Question: I'm really rookie. I'm working on implementation of shopping cart and I'm stuck on one of the functionality.
After getting products to my cart (from local storage) I would like to manipulate the quantity of each products.
'''
[
{
"name": "Havana",
"price": 475,
"inCart": 5
},
{
"name": "Cubana",
"price": 150,
"inCart": 3
},
{
"name": "Malibu",
"price": 105,
"inCart": 3
}
]
getFromStorage(product);
function getFromStorage() {
product = JSON.parse(localStorage.getItem("product"));
console.log(product);
product.forEach(({ name, price, inCart }) => {
cart.innerHTML += '
<div>${name}</div>
<div>${price}</div>
<i class="fas fa-minus-square"></i>
<div class="in-cart">${inCart}</div>
<i class="fas fa-plus-square"></i>
'
})
}
'''
After display my cart i would like to use buttons to increase and decrease value of inCart

I have started to write the code to increase/decrease a value of inCart but I don't know how to get an access to elements. I would like to update this quantity dynamically in local storage.
'''
const decrease = document.querySelectorAll(".fa-minus-square");
for (let i = 0; i < decrease.length; i++) {
decrease[i].addEventListener("click", () => {
product = JSON.parse(localStorage.getItem("product"));
'''
If someone can help me, would be great!
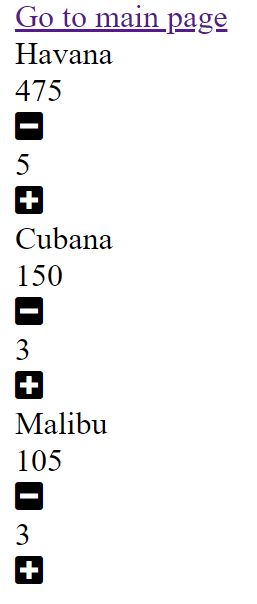
Answer: First of all, it's good to use ID to identify your product. Product object may look like:
'''
{
id: string,
name: string,
price: number,
quantity: number,
}
'''
Function getFromStorage seems ok but for better naming I think you should rename product to products, nevertheless it gets 0 parameters but when u invoke it at line 0 you provide one argument.
'''
getFromStorage();
function getFromStorage() {
products = JSON.parse(localStorage.getItem("product"));
console.log(product);
products.forEach(({ id, name, price, inCart }) => {
cart.innerHTML += '
<div>${name}</div>
<div>${price}</div>
<i class="fas fa-minus-square" onClick='handleQuantityChange(${id},-1)'></i>
<div class="in-cart">${inCart}</div>
<i class="fas fa-plus-square"></i>
'
})
}
'''
Finally function handleQuantityChange which will gets 2 parameters: id of a products and difference. You may in future use this same function but with "1" second parameter to handle increase
'''
function handleQuaintityChange(id, diff){
const product = products.find(prod=>prod.id===id);
if(!product) return;
product.quantity+=diff;
return true
}
'''